Field crop: tomato
Growth stage: 1
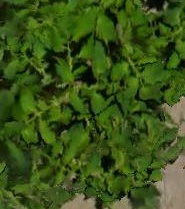
Species: tomato